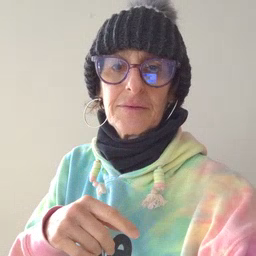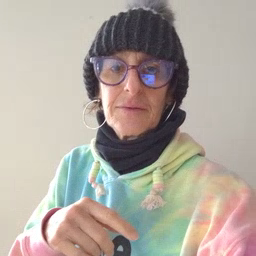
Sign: eye